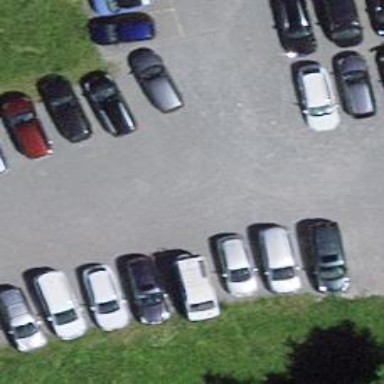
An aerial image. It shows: Road serving as parking aisle.